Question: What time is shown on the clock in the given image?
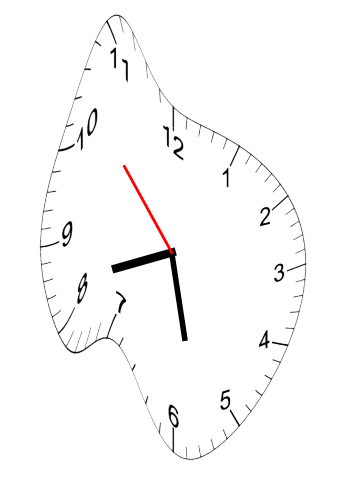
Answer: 08:27:53